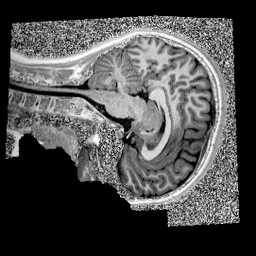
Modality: UNIT1
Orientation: sagittal
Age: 12
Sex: female
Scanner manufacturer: siemens
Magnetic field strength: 3 T
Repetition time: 4 s
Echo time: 0.00299 s